七年级 · 计数
某地为提倡节约用水, 准备实行自来水 “阶梯计费” 方式, 用户用水不超出基本用水量的部分享受基本价格,超出基本用水量的部分实行加价收费,为更好地做决策,自来水公司随机抽取部分用户的用水量数据, 并绘制了如图不完整的统计图(每组数据包括最大值但不包括最小值), 请你根据统计图解决下列问题:

(1)此次调查抽取了多少用户的用水量数据?

(2)补全左侧统计图, 并求扇形统计图中 “ 25 吨 $\sim 30$ 吨” 部分的圆心角度数.
用户用水量统计图

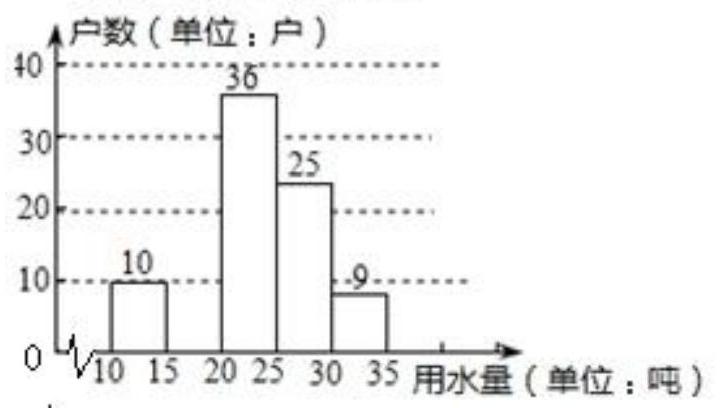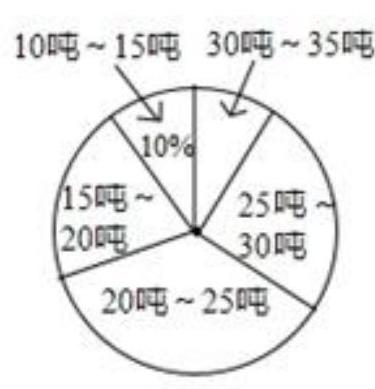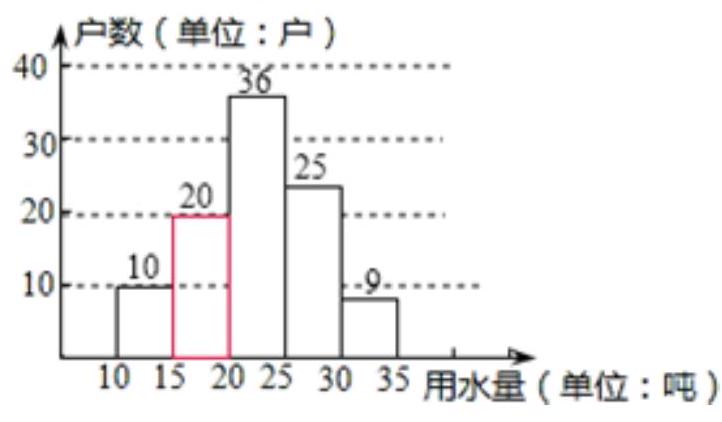
答案: 【答案】解: (1) $\because 10 \div 10 \%=100$ (户),

$\therefore$ 此次调查抽取了 100 户用户的用水量数据;

(2) $\because$ 用水 “ 15 吨 $\sim 20$ 吨” 部分的户数

用户用水量频数分布直方图

为 $100-10-36-25-9=100-80=20$ (户),

$\therefore$ :据此补全频数分布直方图如图:

扇形统计图中 “ 25 吨 $\sim 30$ 吨” 部分的圆心角度数为 $\frac{25}{100} \times 360^{\circ}=90^{\circ}$.

【解析】 (1)根据频数、频率和总量的关系, 由用水 “ 0 吨 $\sim 10$ 吨” 部分的用户数和所占百分比即可求得此次调查抽取的用户数.

(2)求出用水 “ 15 吨 $\sim 20$ 吨” 部分的户数, 即可补全频数分布直方图. 由用水 “ 20 吨 $\sim 300$ 吨” 部分的户所占百分比乘以 $360^{\circ}$ 即可求得扇形统计图中 “ 25 吨 $\sim 30$ 吨” 部分的圆心角度数.

本题考查了扇形统计图, 频数分布直方图, 频数、频率和总量的关系, 求扇形圆心角.